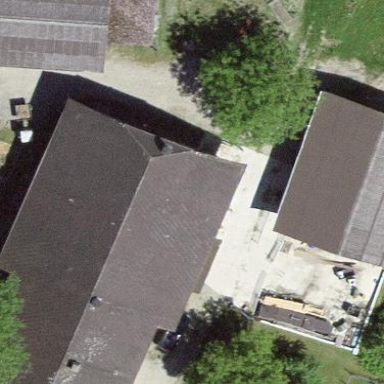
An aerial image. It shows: Farm building.